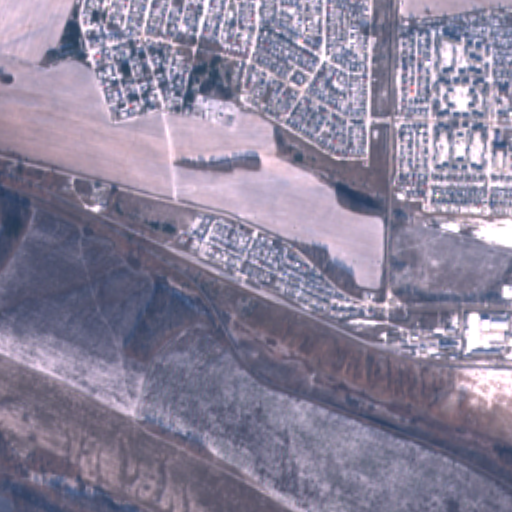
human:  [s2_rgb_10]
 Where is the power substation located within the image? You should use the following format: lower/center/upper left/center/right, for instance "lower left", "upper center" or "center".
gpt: The power substation is located in the upper right of the image.
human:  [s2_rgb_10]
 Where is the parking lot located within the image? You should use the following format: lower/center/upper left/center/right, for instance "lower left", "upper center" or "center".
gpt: There is no parking lot in the image.